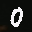
Label: 0